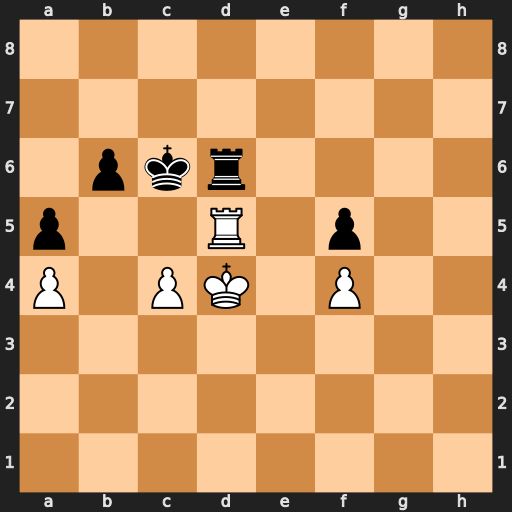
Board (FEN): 8/8/1pkr4/p2R1p2/P1PK1P2/8/8/8
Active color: w
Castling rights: -
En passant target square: -
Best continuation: Ke5 Rg6 Kxf5 Rg2 Ke6